Question: After publishing my XBAP application, I am missing all (or some) TextBlocks. It looks like this:

The buttons should be labeled, there should be various TextBlocks all over the main screen.
To make things more strange:
- - - - -
Any Ideas what might be causing this? Please ask if you need more information! Thanks!
I've made a small project to reproduce the bug. You can find it published <URL>. Note that this bug seems to affecct .NET 4.0 only.
Starting with a WPF Browser application, this is my code in Page1.xaml
'''
<Page x:Class="BugDemo.Page1"
xmlns="http://schemas.microsoft.com/winfx/2006/xaml/presentation"
xmlns:x="http://schemas.microsoft.com/winfx/2006/xaml" >
<Grid x:Name="LayoutRoot">
<TextBlock FontSize="35" Text="Vanishing Text" />
<Grid.LayoutTransform>
<ScaleTransform />
</Grid.LayoutTransform>
</Grid>
</Page>
'''
CodeBehind:
'''
public partial class Page1 : Page
{
public Page1()
{
InitializeComponent();
this.Loaded += AppPage_Loaded;
}
public double Scale
{
get { return ((ScaleTransform)this.LayoutRoot.LayoutTransform).ScaleX; }
set
{
((ScaleTransform)this.LayoutRoot.LayoutTransform).ScaleX = value;
((ScaleTransform)this.LayoutRoot.LayoutTransform).ScaleY = value;
}
}
void AppPage_Loaded(object sender, RoutedEventArgs e)
{
App.Current.MainWindow.SizeChanged += (o, args) => UpdateScale();
UpdateScale();
}
private void UpdateScale()
{
double xscale = (App.Current.MainWindow.ActualWidth) / 300;
double yscale = (App.Current.MainWindow.ActualHeight) / 200;
Scale = Math.Min(xscale, yscale);
}
}
'''
After publishing this, The "Vanishing Text" can only be seen at some zoom levels. It works fine in Debug.
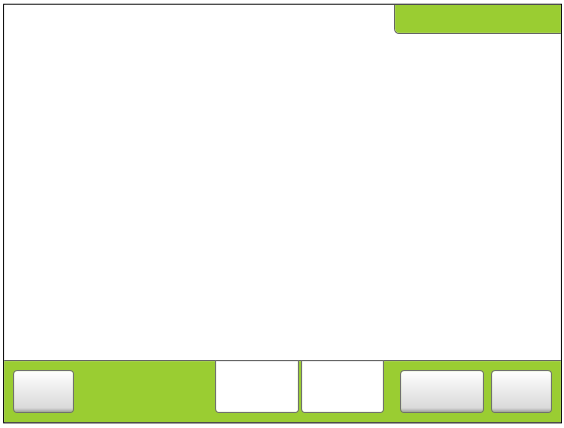
Answer: This seems to be a bug in the IE9.0 beta. Rolling back to IE8.0 fixed the problem.